Field crop: maize
Growth stage: 2
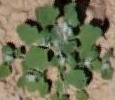
Species: chenopodium